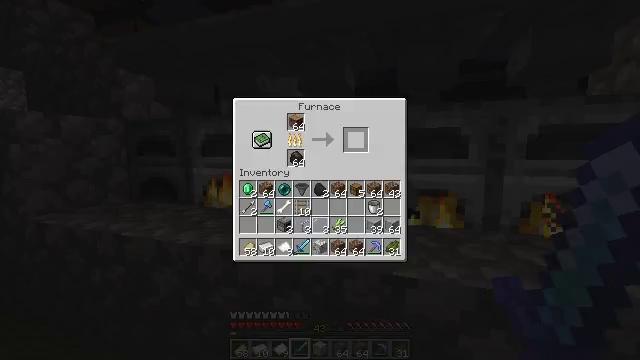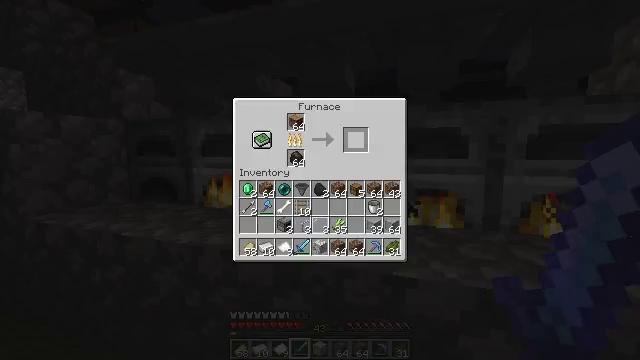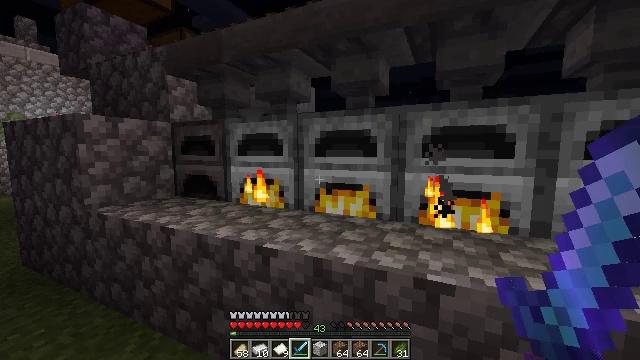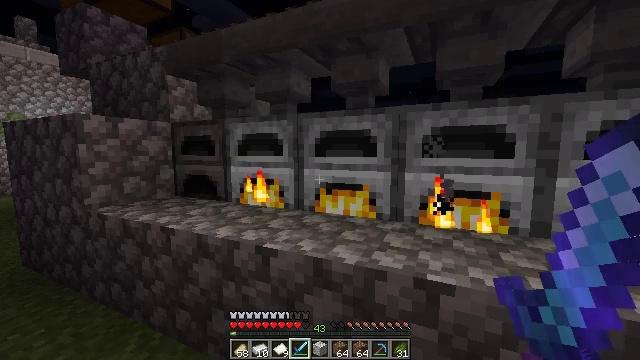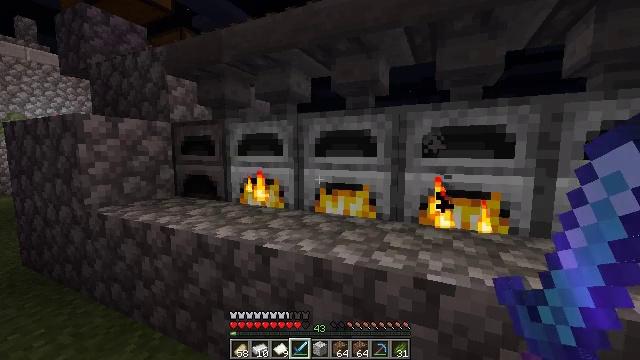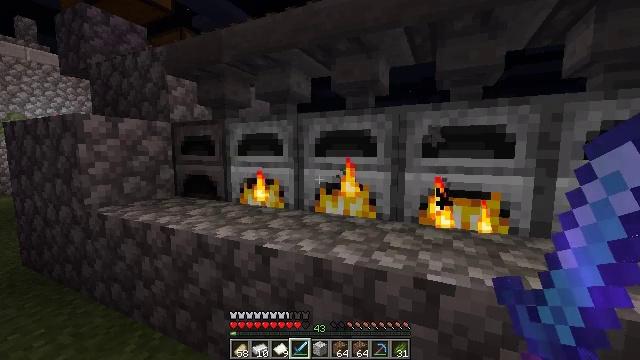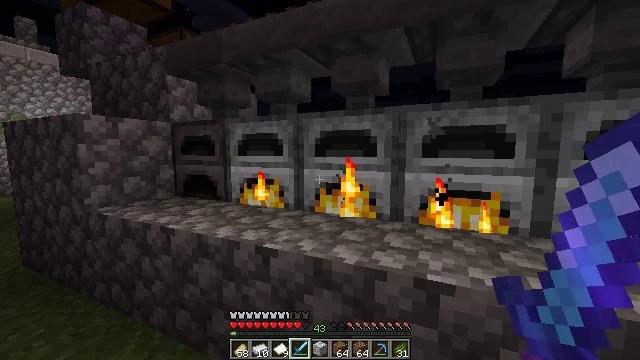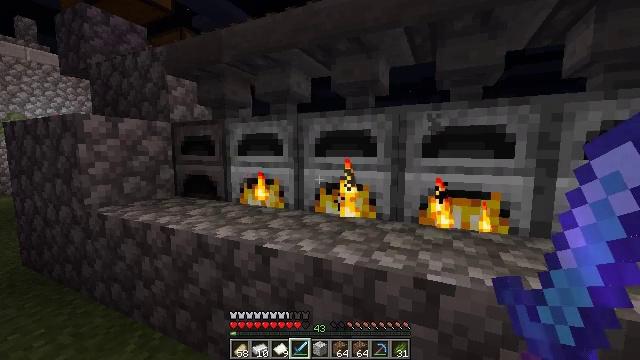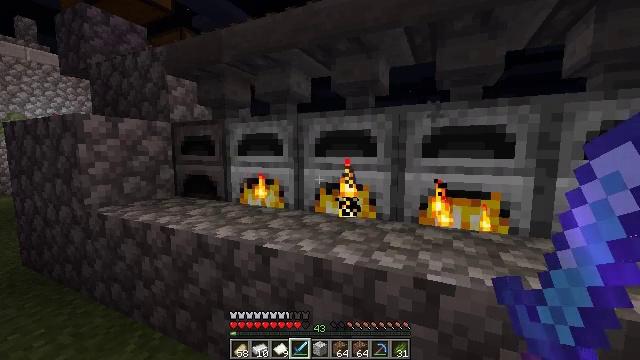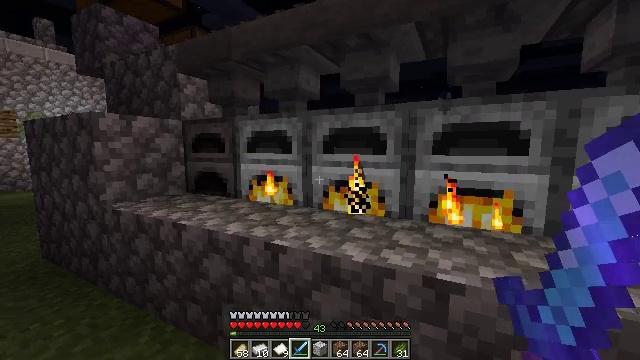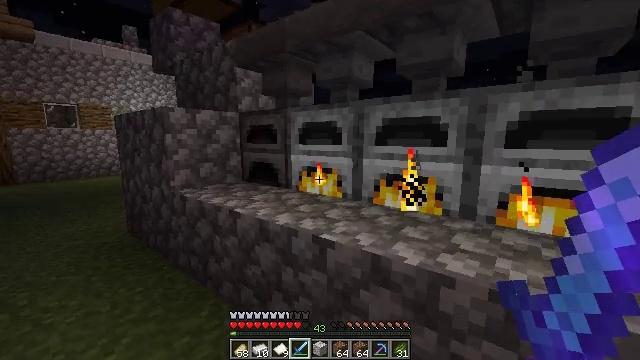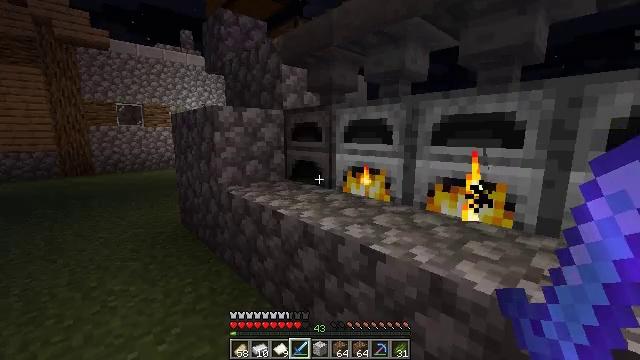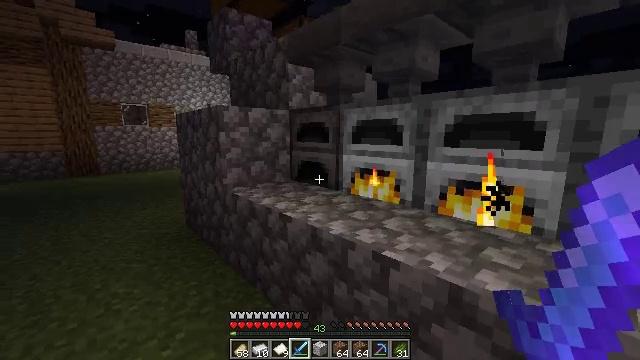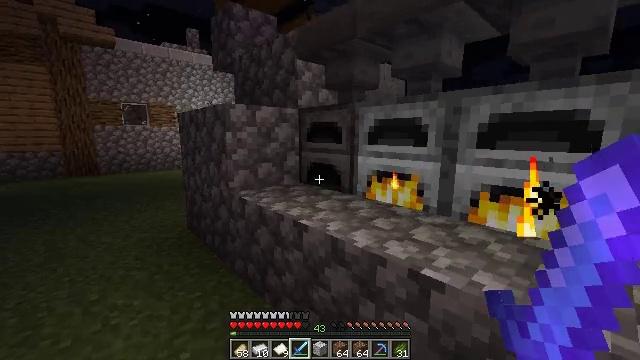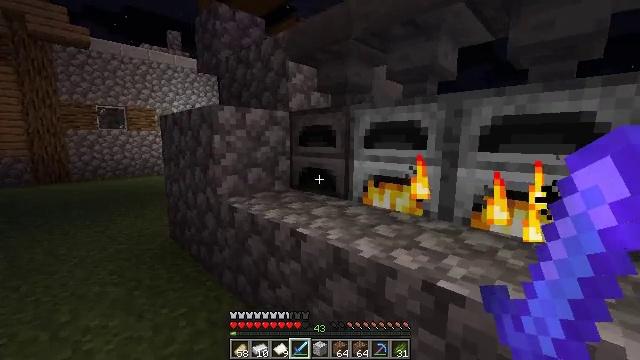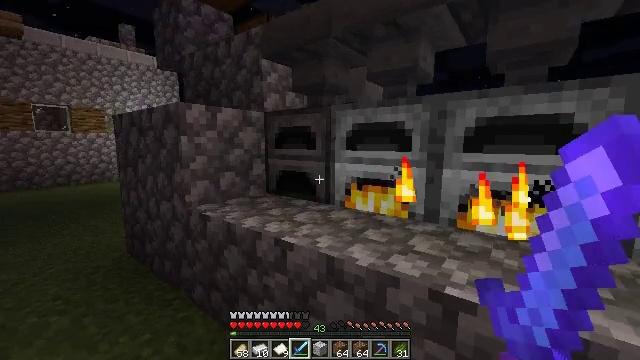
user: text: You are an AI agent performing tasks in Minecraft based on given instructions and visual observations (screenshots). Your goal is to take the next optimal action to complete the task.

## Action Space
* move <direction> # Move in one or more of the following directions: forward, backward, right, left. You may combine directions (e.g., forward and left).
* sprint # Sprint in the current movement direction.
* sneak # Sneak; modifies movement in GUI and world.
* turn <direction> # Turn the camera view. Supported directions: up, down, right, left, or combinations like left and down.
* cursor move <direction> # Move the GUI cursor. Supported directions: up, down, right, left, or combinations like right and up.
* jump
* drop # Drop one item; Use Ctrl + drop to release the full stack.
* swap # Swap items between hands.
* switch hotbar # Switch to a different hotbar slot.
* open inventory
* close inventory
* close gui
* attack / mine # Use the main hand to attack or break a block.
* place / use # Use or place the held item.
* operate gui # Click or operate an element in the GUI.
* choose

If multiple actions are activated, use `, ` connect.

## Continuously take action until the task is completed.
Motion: motion action
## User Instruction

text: Convert stone into smooth stone using the furnace.
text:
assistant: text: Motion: open gui
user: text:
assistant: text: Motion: cursor move left
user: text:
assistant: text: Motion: close gui
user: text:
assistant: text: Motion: no_op
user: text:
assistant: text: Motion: no_op
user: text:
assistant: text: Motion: no_op
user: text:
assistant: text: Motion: no_op
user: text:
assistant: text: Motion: no_op
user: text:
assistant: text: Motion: turn left
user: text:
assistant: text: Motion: move forward, turn left and down
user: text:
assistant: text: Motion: move forward and move left, turn left
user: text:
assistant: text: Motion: move forward and move left
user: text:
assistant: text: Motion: move forward and move left
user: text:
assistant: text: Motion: move forward and move left, turn right and up
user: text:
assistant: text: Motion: move forward and move left, turn right
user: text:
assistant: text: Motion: move forward and move left, turn right
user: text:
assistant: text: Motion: move forward, turn right
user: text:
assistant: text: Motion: turn right and up
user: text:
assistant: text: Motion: no_op
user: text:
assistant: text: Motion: no_op
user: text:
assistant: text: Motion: turn left
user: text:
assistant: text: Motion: no_op
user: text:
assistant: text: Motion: no_op
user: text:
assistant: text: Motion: use / place
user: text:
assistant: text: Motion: use / place
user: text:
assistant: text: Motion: use / place
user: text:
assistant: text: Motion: no_op
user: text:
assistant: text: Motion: no_op
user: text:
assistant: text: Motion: open gui
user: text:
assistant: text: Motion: no_op